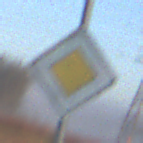
Verkehrszeichen: Vorfahrtsstrasse
Umgebung: Outdoor, Nature
Tageszeit: Dawn
Wetter: Clear
Licht: Natural
Jahreszeit: NotSpecified
Kontrast: LowContrast